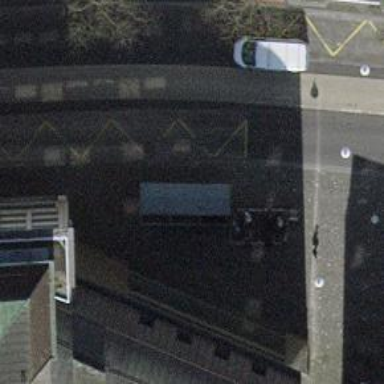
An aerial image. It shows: Bus stop with shelter. It is platform for public transport.